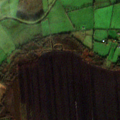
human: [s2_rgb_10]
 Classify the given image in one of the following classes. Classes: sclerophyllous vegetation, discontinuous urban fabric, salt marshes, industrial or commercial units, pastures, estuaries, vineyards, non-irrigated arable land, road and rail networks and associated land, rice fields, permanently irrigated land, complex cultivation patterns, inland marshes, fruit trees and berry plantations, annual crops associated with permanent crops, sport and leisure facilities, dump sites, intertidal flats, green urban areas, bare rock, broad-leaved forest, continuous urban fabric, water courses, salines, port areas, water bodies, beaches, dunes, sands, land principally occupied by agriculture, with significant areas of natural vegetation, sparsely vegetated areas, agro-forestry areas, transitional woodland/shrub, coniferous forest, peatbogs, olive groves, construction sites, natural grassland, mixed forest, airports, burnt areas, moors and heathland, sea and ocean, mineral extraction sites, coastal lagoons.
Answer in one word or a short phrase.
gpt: pastures, peatbogs